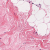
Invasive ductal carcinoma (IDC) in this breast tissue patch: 0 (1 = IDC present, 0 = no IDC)